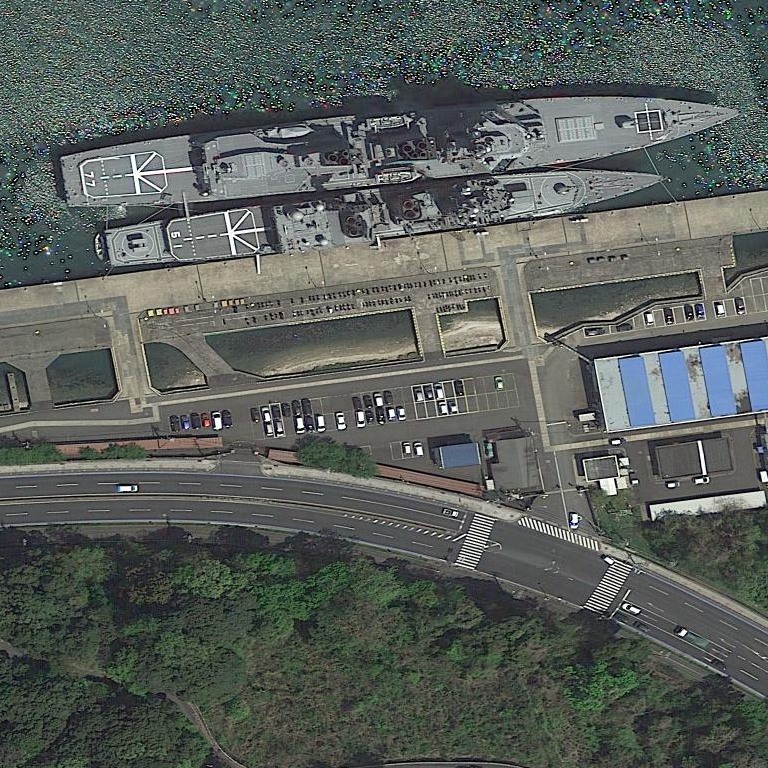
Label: cruiser